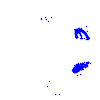
Particle: pion